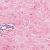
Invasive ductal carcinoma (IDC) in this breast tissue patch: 0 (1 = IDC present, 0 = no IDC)